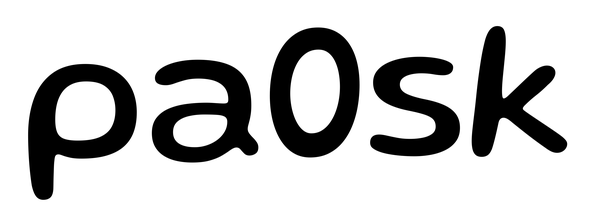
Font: Gluten_Regular